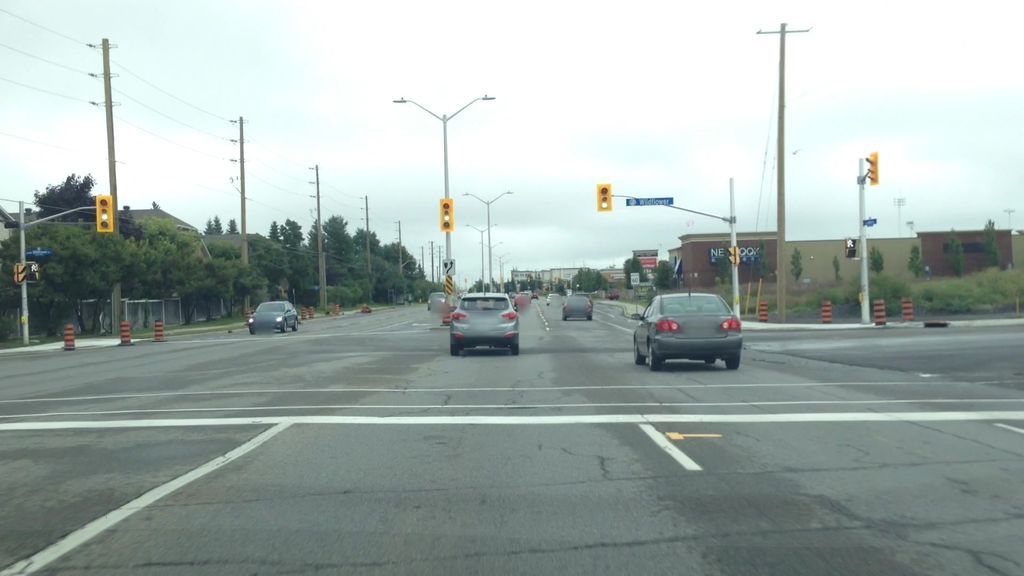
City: ottawa-gatineau